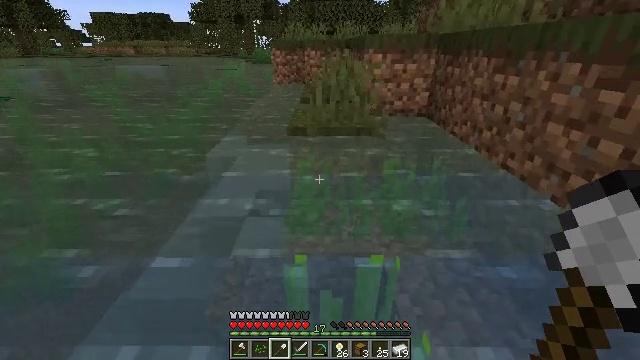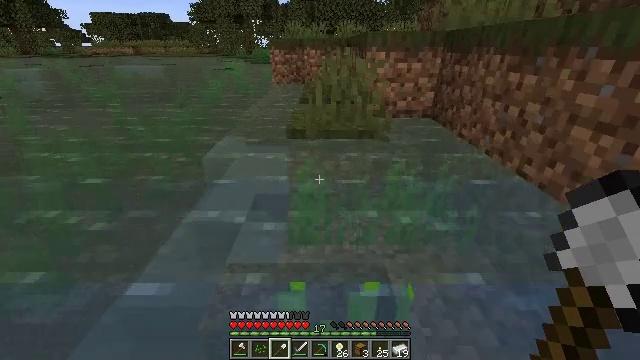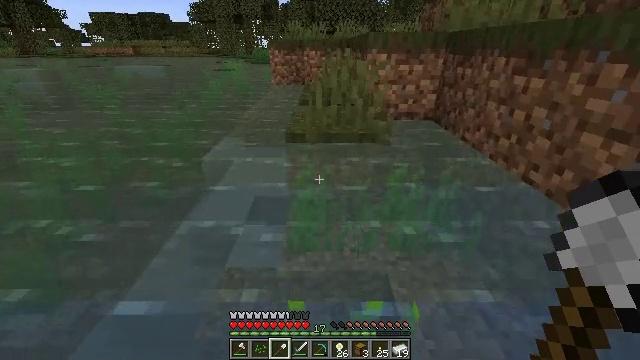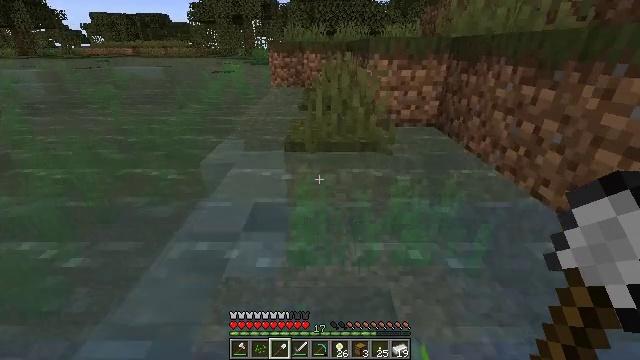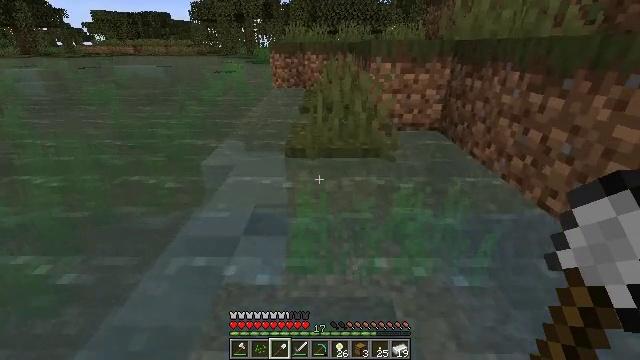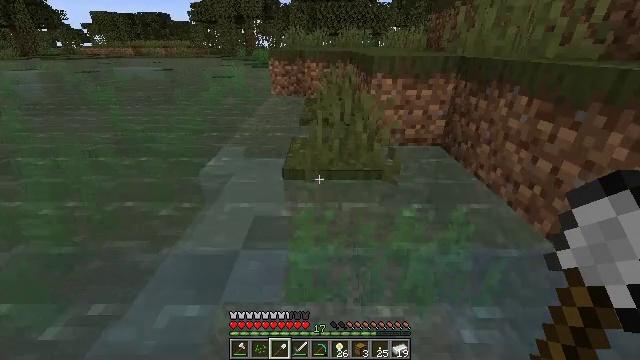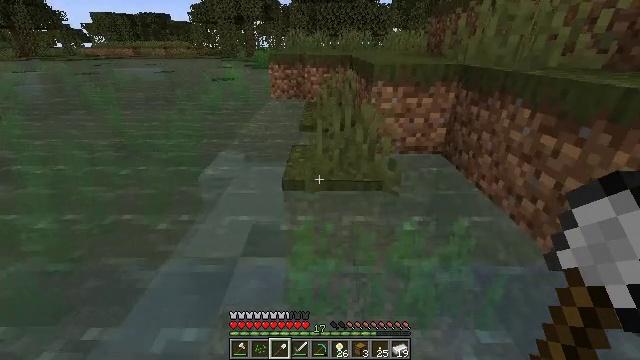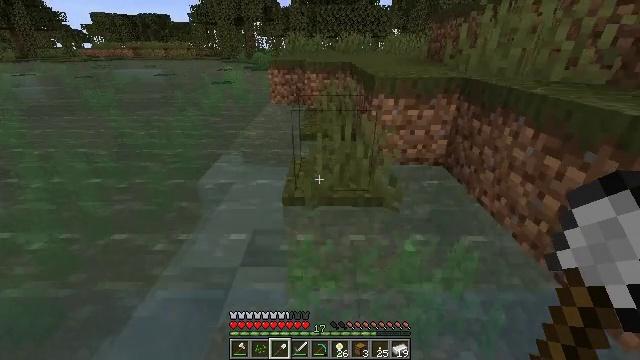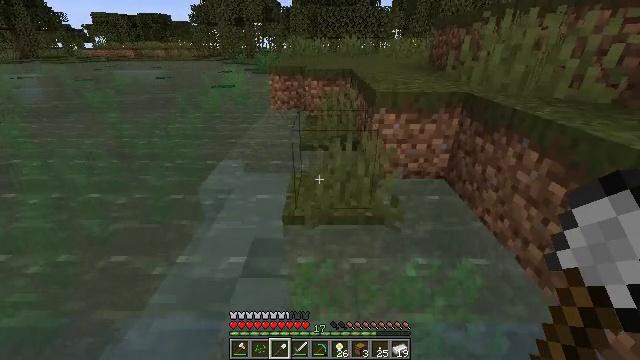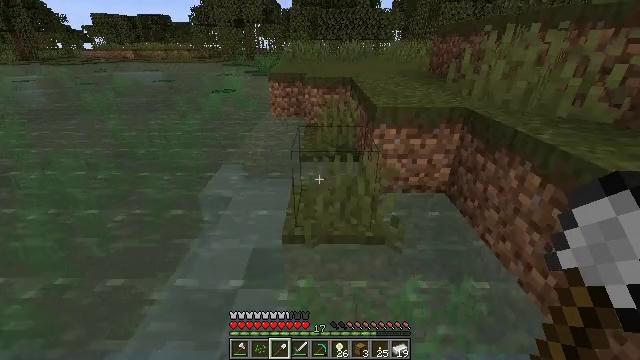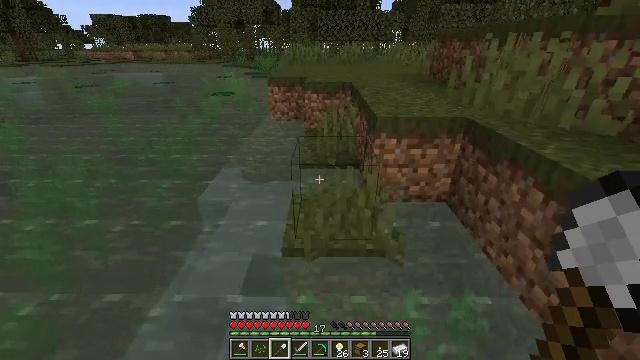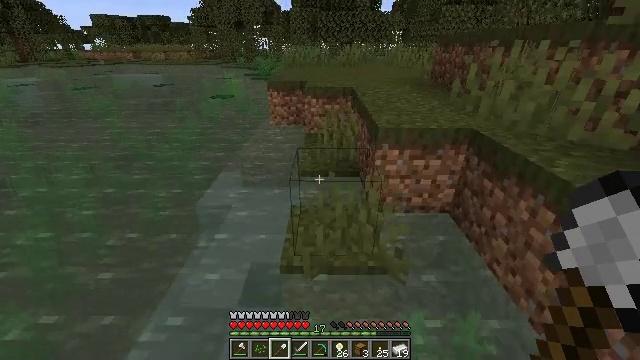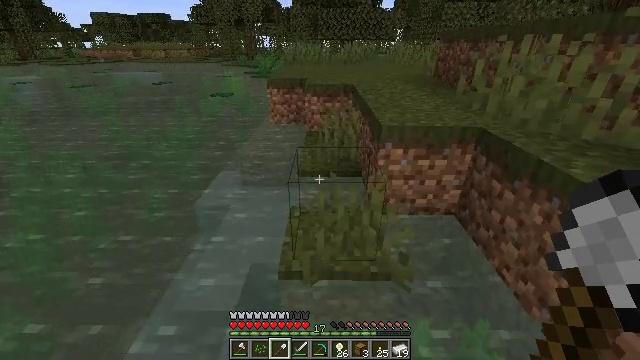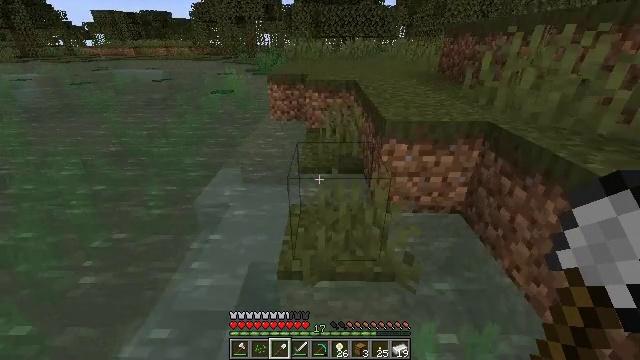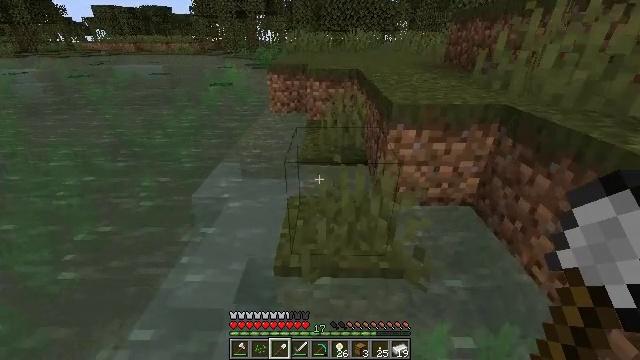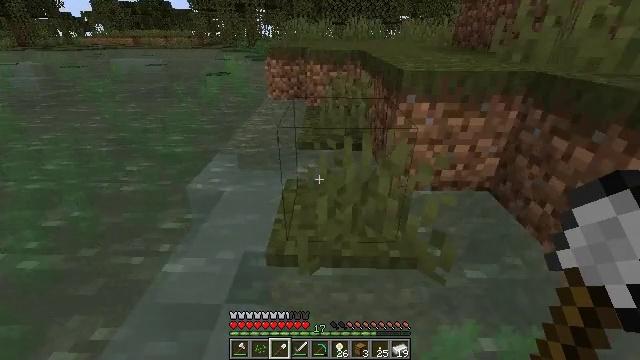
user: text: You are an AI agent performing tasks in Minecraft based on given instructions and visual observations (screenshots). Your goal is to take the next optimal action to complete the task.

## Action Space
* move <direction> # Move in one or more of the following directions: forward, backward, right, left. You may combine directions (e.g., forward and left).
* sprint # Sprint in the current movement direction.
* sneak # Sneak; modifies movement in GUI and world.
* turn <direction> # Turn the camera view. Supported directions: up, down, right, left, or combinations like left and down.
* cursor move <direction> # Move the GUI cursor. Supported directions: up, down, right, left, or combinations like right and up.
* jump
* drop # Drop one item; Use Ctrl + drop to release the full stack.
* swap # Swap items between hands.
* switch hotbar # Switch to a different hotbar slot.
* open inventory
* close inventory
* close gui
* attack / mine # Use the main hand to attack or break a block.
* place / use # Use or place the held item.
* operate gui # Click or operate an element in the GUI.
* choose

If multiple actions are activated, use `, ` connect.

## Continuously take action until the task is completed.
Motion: motion action
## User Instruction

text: Gather clay blocks.
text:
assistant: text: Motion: move forward, sprint, jump
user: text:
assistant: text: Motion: move forward, sprint, jump
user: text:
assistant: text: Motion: move forward, sprint, jump
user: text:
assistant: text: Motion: move forward, sprint, jump
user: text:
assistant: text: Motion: move forward, jump
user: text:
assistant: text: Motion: move forward, jump
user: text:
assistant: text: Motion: move forward, jump
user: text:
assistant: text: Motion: move forward, jump
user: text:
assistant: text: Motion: move forward, jump
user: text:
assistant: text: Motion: move forward, jump
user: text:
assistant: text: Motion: move forward, jump
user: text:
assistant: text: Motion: move forward, jump
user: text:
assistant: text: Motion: move forward, jump
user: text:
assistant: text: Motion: move forward, jump
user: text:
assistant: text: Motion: move forward, sprint, jump
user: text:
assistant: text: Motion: move forward, sprint, jump
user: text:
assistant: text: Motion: move forward, sprint, jump
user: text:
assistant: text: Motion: move forward, sprint, turn down, jump
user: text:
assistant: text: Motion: move forward, sprint, jump
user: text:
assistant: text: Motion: move forward, jump
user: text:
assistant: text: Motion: move forward, jump
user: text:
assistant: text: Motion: move forward, jump
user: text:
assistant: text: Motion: move forward, jump
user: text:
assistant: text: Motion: move forward, jump
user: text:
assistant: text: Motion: move forward, jump
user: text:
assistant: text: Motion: move forward, jump
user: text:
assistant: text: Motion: move forward, jump
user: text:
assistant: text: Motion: move forward, jump
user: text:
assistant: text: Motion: move forward, jump
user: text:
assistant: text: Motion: move forward, jump